Field crop: tomato
Growth stage: 2
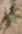
Species: solanum